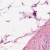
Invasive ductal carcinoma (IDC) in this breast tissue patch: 0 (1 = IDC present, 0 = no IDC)